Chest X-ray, PA view. Patient: 44 years old, sex M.
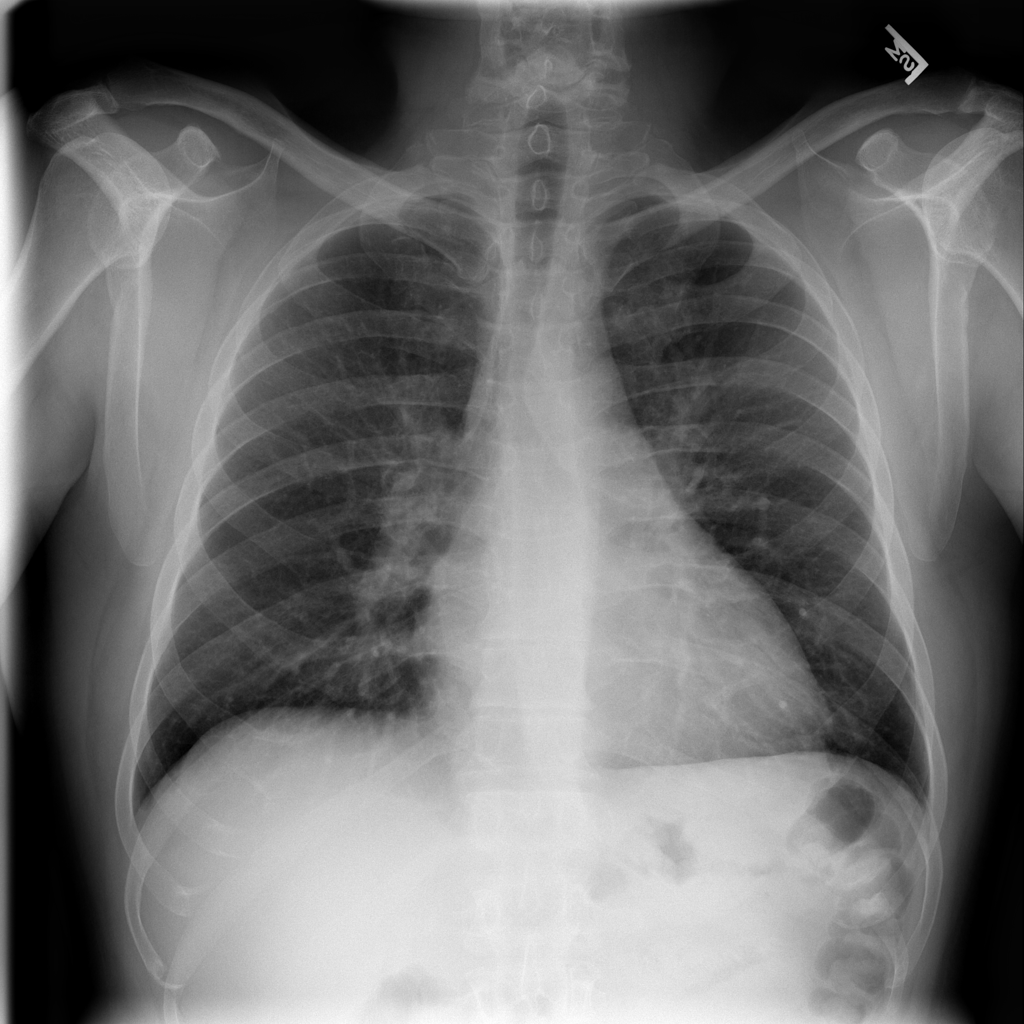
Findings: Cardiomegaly